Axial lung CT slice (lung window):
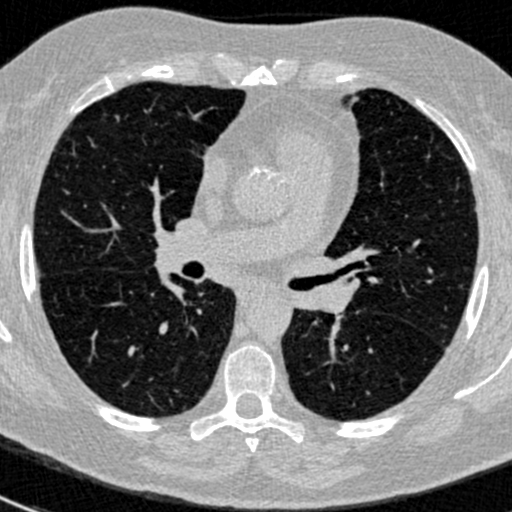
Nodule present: no